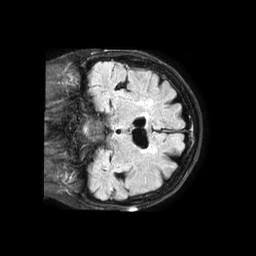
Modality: FLAIR
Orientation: coronal
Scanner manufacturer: philips
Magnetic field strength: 1.5 T
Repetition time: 6 s
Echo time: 0.1031 s